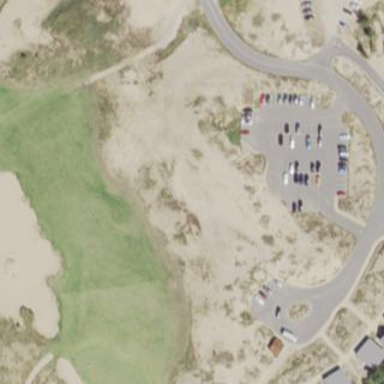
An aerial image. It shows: Golf bunker filled with sandy terrain.